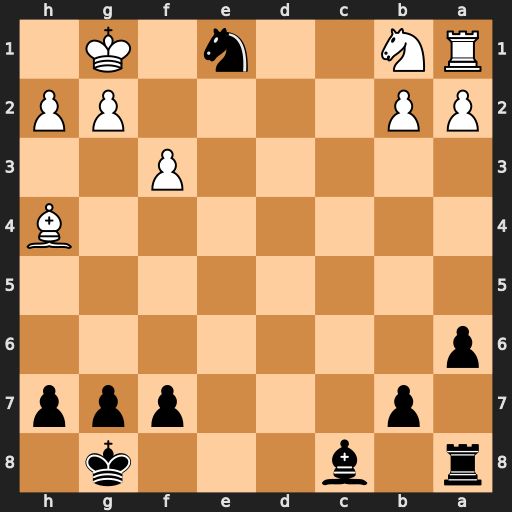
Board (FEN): r1b3k1/1p3ppp/p7/8/7B/5P2/PP4PP/RN2n1K1
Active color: b
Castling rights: -
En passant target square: -
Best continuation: Nc2 Nc3 Nxa1